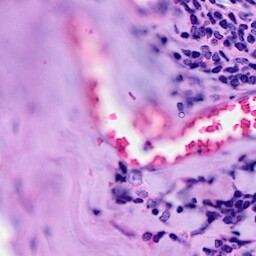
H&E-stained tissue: Breast